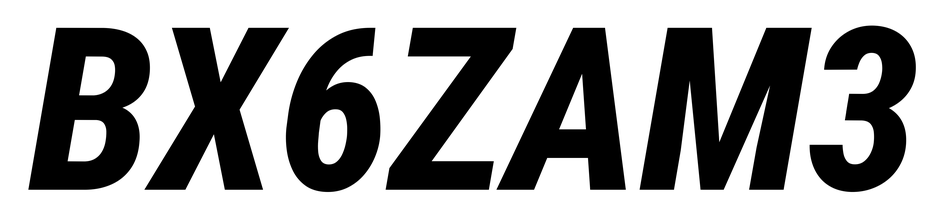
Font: Roboto-Italic_Condensed_ExtraBold_Italic